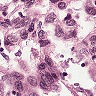
Metastatic tissue present: yes